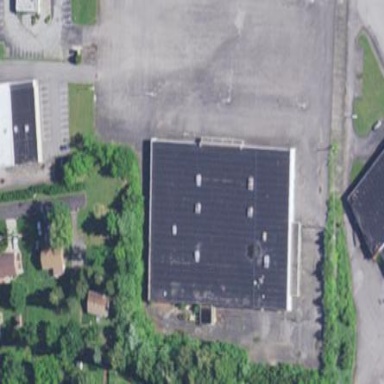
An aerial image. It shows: Commercial building.